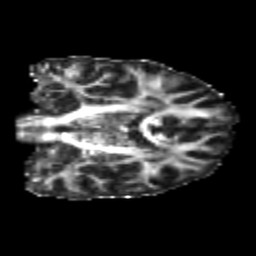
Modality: FA
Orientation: coronal
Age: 21
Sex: male
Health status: healthy
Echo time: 0.074 s